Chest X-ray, PA view. Patient: 73 years old, sex F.
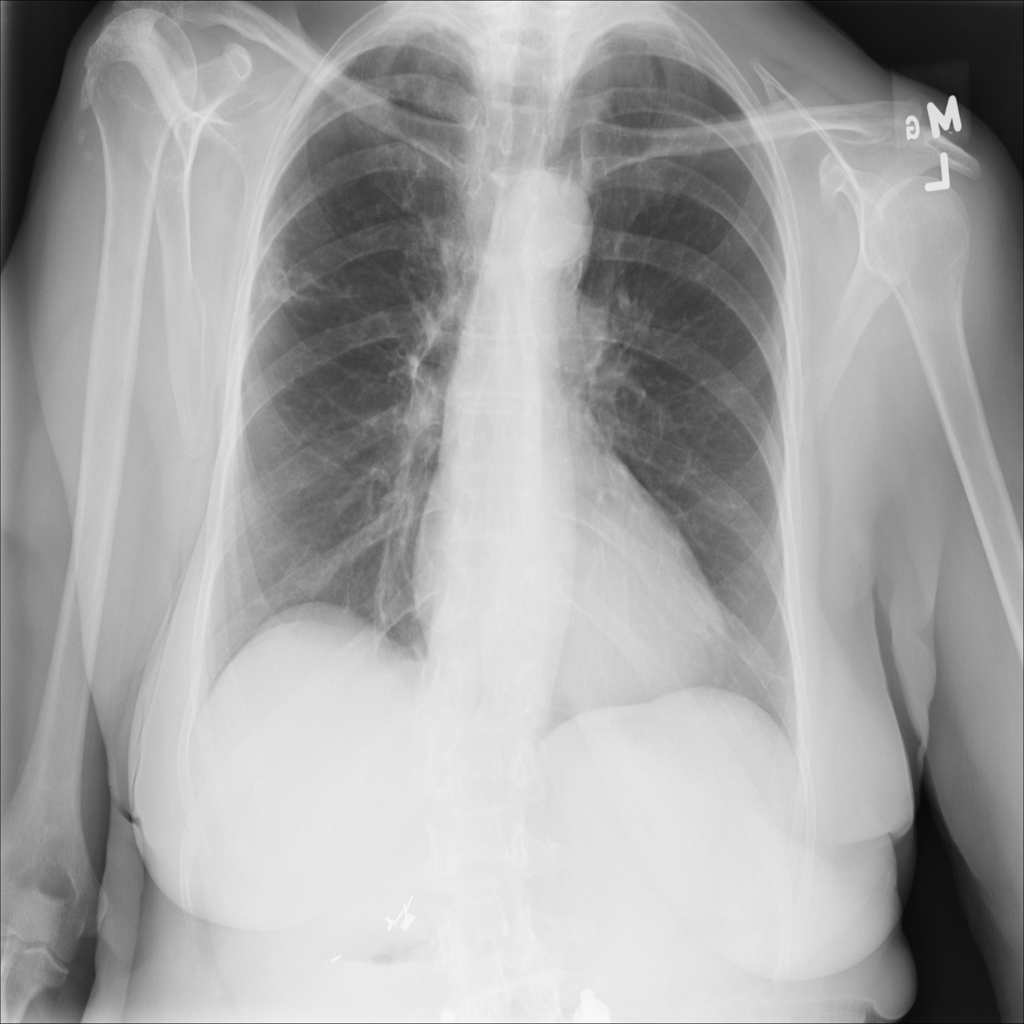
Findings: Infiltration